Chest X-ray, PA view. Patient: 14 years old, sex M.
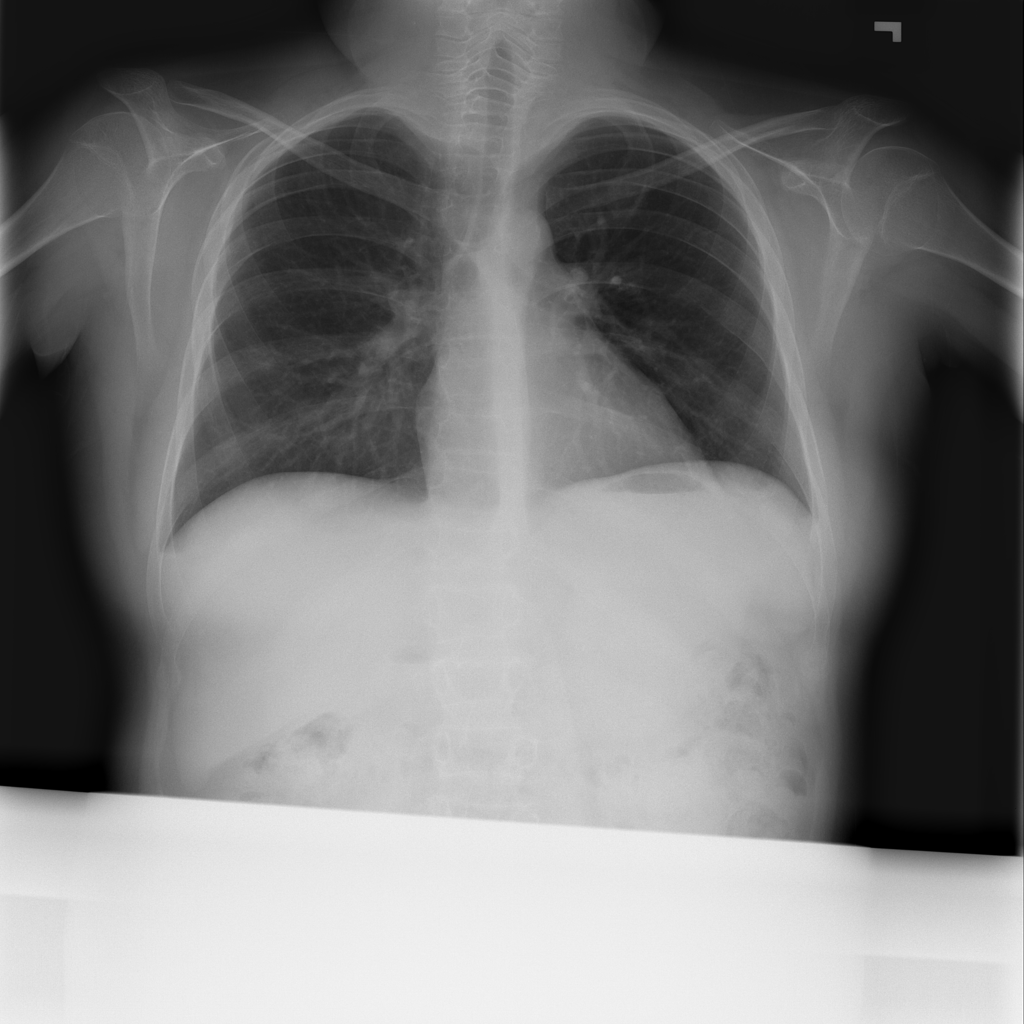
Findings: No Finding